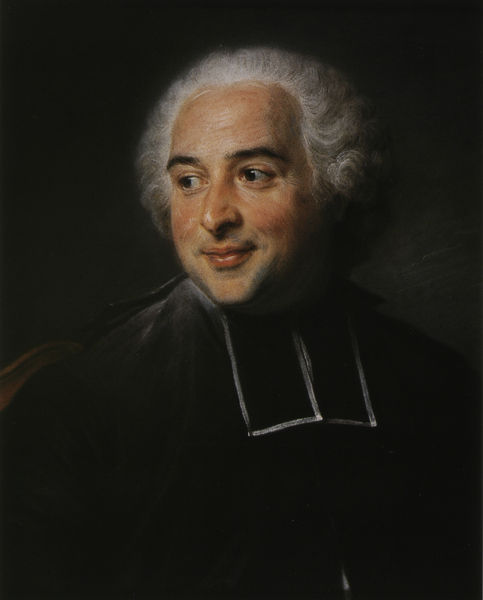
Titel: L'Abbé Francois-Emmanuel Pommyer
Künstler: Maurice Quentin de La Tour
Institution: Collection particuliére
Schlagwörter: dunkel, gemälde, mann, schatten, weiß, frankreich, grau, haar, licht, mund, nase, schwarz, stirn, stuhl, blick, malerei, schleife, richter, augen, gesicht, kleidung, kragen, silber, bildnis, portrait, porträt, öl, geistlicher, gewand, haare, kutte, augenbrauen, brustbild, kinn, lippen, locken, ohren, perücke, lächeln, wangen, lehne, ansicht, backen, robe, lächelnd, pfarrer, halbprofil, verliebt, pastor, priester, freundlich, bäffchen, lachend, weisshaarig, gelockt, beffchen, vergnügt, kragne, latour, lä#cheln, seitnblick